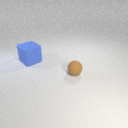
large blue rubber cube to the left of small brown rubber sphere